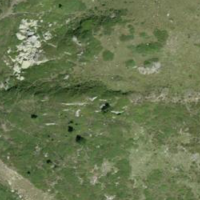
EUNIS habitat code: 26
Species observed at this site:
Parnassia palustris
Anthus pratensis
Anthus spinoletta